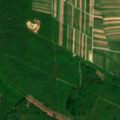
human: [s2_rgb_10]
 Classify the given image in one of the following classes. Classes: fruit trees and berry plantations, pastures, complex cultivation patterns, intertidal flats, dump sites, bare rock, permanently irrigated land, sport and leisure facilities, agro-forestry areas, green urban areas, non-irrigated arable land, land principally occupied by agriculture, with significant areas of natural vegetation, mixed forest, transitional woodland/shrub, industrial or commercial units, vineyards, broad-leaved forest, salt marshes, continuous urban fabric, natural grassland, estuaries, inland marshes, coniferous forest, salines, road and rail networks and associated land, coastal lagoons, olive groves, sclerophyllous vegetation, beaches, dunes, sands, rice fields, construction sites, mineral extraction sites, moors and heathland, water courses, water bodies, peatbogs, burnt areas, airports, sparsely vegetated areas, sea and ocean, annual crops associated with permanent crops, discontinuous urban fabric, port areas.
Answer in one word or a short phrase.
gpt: vineyards, broad-leaved forest